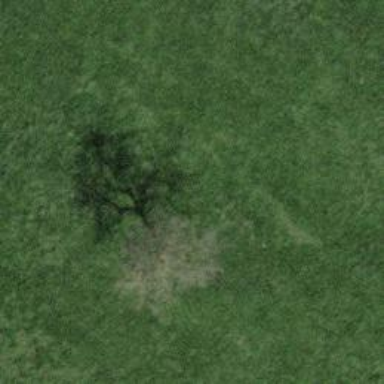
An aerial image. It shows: Beautiful tree in nature.